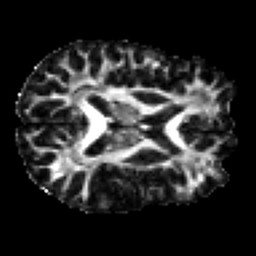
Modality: FA
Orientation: axial
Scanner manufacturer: siemens
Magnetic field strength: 3 T
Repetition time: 7.8 s
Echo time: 0.09 s